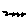
Label: zigzag